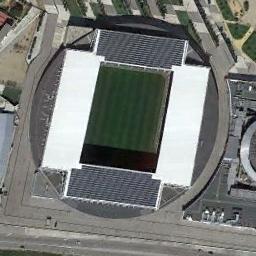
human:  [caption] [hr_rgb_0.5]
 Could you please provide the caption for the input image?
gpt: The stadium has a blue roof on two sides .

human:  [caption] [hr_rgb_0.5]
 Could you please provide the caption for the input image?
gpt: The circular stadium was built on a concrete floor next to the building .

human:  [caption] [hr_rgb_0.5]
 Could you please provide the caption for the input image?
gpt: The stadium is on the bare land .

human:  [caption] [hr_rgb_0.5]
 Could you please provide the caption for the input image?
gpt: There are some roads next to the stadium .

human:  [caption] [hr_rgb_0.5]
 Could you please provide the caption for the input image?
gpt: There are some buildings near the stadium .